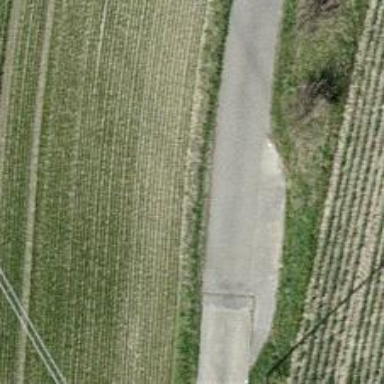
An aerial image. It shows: Passing place on the road.